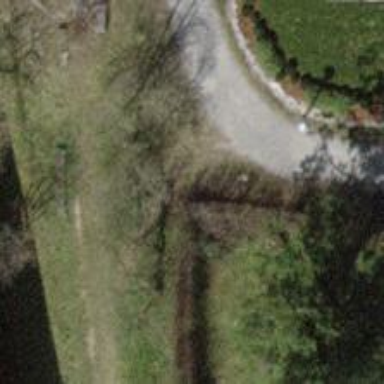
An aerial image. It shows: Hedge barrier.